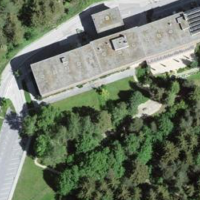
EUNIS habitat code: 55
Species observed at this site:
Cephalanthera damasonium
Convallaria majalis
Aegopodium podagraria